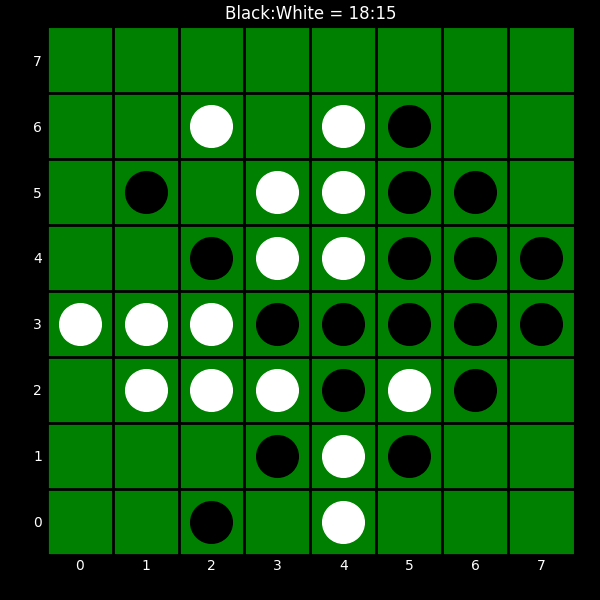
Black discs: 18
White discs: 15